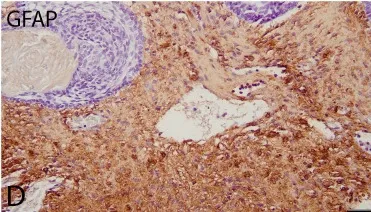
(D-H): Immunohistochemistry. (D) (GFAP) shows reactive piloid gliosis. , 50 microm.
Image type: pathology (immunostaining)